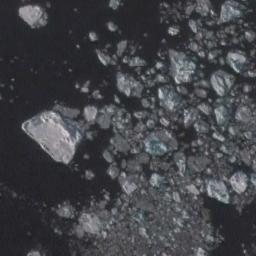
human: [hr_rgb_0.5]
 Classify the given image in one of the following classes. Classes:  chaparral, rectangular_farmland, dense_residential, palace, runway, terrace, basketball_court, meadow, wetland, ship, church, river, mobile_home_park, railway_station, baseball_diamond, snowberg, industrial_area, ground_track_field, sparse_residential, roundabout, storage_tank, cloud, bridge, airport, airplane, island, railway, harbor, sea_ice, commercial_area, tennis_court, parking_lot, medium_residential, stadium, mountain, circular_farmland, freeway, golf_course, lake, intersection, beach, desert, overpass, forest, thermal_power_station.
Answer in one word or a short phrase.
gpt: sea_ice